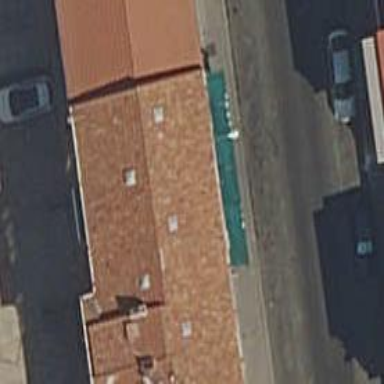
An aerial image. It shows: Bar.